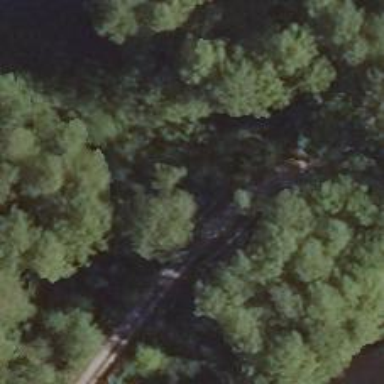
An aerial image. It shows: Track road with pebblestone surface that crosses over bridge.